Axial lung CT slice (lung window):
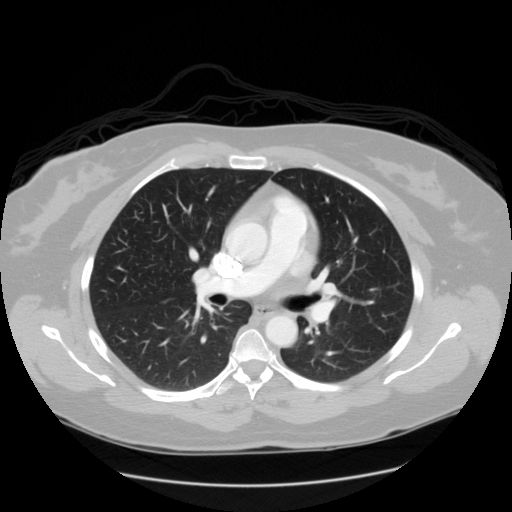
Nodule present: no